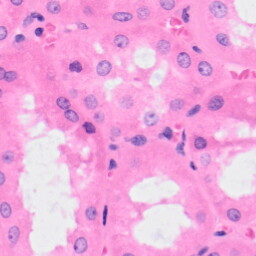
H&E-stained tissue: Kidney